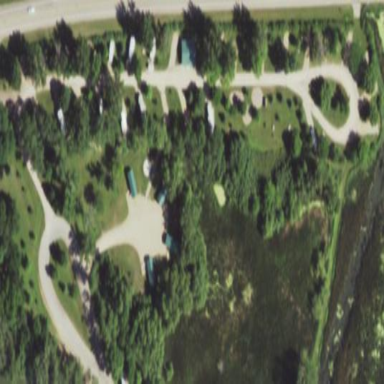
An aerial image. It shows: Campsite with tents set up.